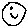
Label: smiley face